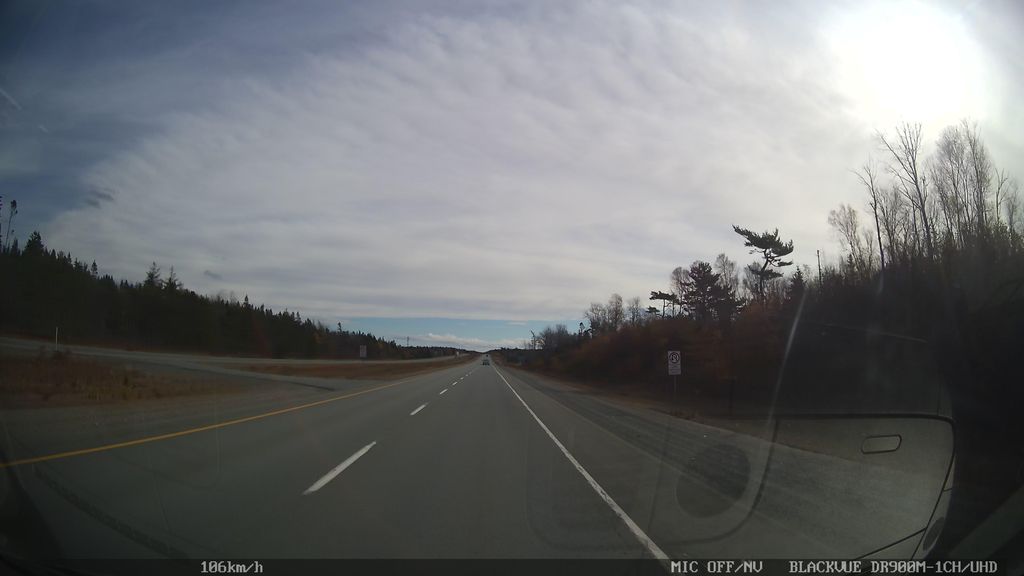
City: halifax